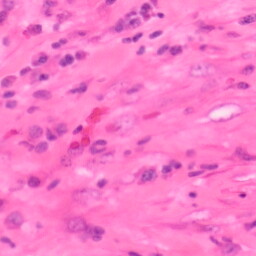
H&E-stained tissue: Colon